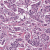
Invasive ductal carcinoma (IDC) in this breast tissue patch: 1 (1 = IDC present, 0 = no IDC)